【题型】解答题　【知识点】解析几何　【难度】medium
已知椭圆 \(\Gamma: \frac{x^2}{a^2} + \frac{y^2}{b^2} = 1 \ (a > b > 0)\)，\(B_1\)、\(B_2\) 分别是椭圆短轴的上下两个端点，\(F_1\) 是椭圆左焦点，\(P\) 是椭圆上异于点 \(B_1\)、\(B_2\) 的点，\(\triangle B_1F_1B_2\) 是边长为 4 的等边三角形。
\vspace{0.5em}
\noindent
(1) 写出椭圆的标准方程；
\vspace{0.5em}
\noindent
(2) 当直线 \(PB_1\) 的斜率为 \(-1\) 时，求以 \(PB_1\) 为直径的圆的标准方程；
\vspace{0.5em}
\noindent
(3) 设点 \(R\) 满足：\(RB_1 \perp PB_1\)，\(RB_2 \perp PB_2\)。求证：\(\triangle PB_1B_2\) 与 \(\triangle RB_1B_2\) 面积之比为定值。
【解答】
\noindent
【详解】
(1) 由 \(\triangle B_1F_1B_2\) 是边长为 4 的等边三角形，易得
\[
\begin{cases}
2b = 4 \\
\frac{b}{c} = \frac{\sqrt{3}}{3} \\
a^2 = b^2 + c^2
\end{cases}
\quad \Rightarrow \quad
\begin{cases}
a = 4 \\
b = 2
\end{cases}
\]
故椭圆的标准方程为 \(\frac{x^2}{16} + \frac{y^2}{4} = 1\)。
---
(2) 因 \(B_1(0,2)\)，直线 \(PB_1\) 的斜率为 \(-1\)，则直线 \(PB_1\) 的方程为 \(y = -x + 2\)。
联立
\[
\begin{cases}
y = -x + 2 \\
\frac{x^2}{16} + \frac{y^2}{4} = 1
\end{cases}
\quad \Rightarrow \quad
\begin{cases}
x_1 = 0 \\
y_1 = 2
\end{cases}
\quad \text{或} \quad
\begin{cases}
x_2 = \frac{16}{5} \\
y_2 = -\frac{6}{5}
\end{cases}
\]
即 \(P\left(\frac{16}{5}, -\frac{6}{5}\right)\)。
故以 \(PB_1\) 为直径的圆的圆心为 \(\left(\frac{8}{5}, \frac{2}{5}\right)\)，半径为 \(\frac{1}{2}|PB_1| = \frac{1}{2}\sqrt{\left(\frac{16}{5}\right)^2 + \left(-\frac{6}{5} - 2\right)^2} = \frac{8\sqrt{2}}{5}\)。
所以所求圆的方程为：
\[
\left(x - \frac{8}{5}\right)^2 + \left(y - \frac{2}{5}\right)^2 = \frac{128}{25}
\]
---
(3) 设直线 \(PB_1, PB_2\) 的斜率分别为 \(k, k'\)，则直线 \(PB_1\) 的方程为 \(y = kx + 2\)。
由 \(RB_1 \perp PB_1\)，直线 \(RB_1\) 的方程为 \(x + k(y - 2) = 0\)。
将 \(y = kx + 2\) 代入 \(\frac{x^2}{16} + \frac{y^2}{4} = 1\)，得 \((4k^2 + 1)x^2 + 16kx = 0\)。
因为 \(P\) 是椭圆上异于点 \(B_1, B_2\) 的点，所以 \(x_P = -\frac{16k}{4k^2 + 1}\)，则 \(y_P = kx_P + 2 = \frac{2 - 8k^2}{4k^2 + 1}\)。
所以
\[
k' = \frac{y_P + 2}{x_P} = \frac{\frac{2 - 8k^2}{4k^2 + 1} + 2}{-\frac{16k}{4k^2 + 1}} = \frac{4 - 4k^2}{-16k} = \frac{k^2 - 1}{4k}
\]
由 \(RB_2 \perp PB_2\)，所以直线 \(RB_2\) 的方程为 \(y = 4kx - 2\)。
由
\[
\begin{cases}
x + k(y - 2) = 0 \\
y = 4kx - 2
\end{cases}
\quad \Rightarrow \quad
x_R = \frac{4k}{4k^2 + 1}
\]
所以
\[
\frac{S_{\triangle PRB_2}}{S_{\triangle B_1RB_2}} = \frac{\frac{1}{2}|RB_1||y_P|}{\frac{1}{2}|RB_1||x_R|} = \left|\frac{y_P}{x_R}\right| = \left|\frac{\frac{2 - 8k^2}{4k^2 + 1}}{\frac{4k}{4k^2 + 1}}\right| = 1
\]
即 \(\triangle PRB_2\) 与 \(\triangle B_1RB_2\) 面积之比为定值。

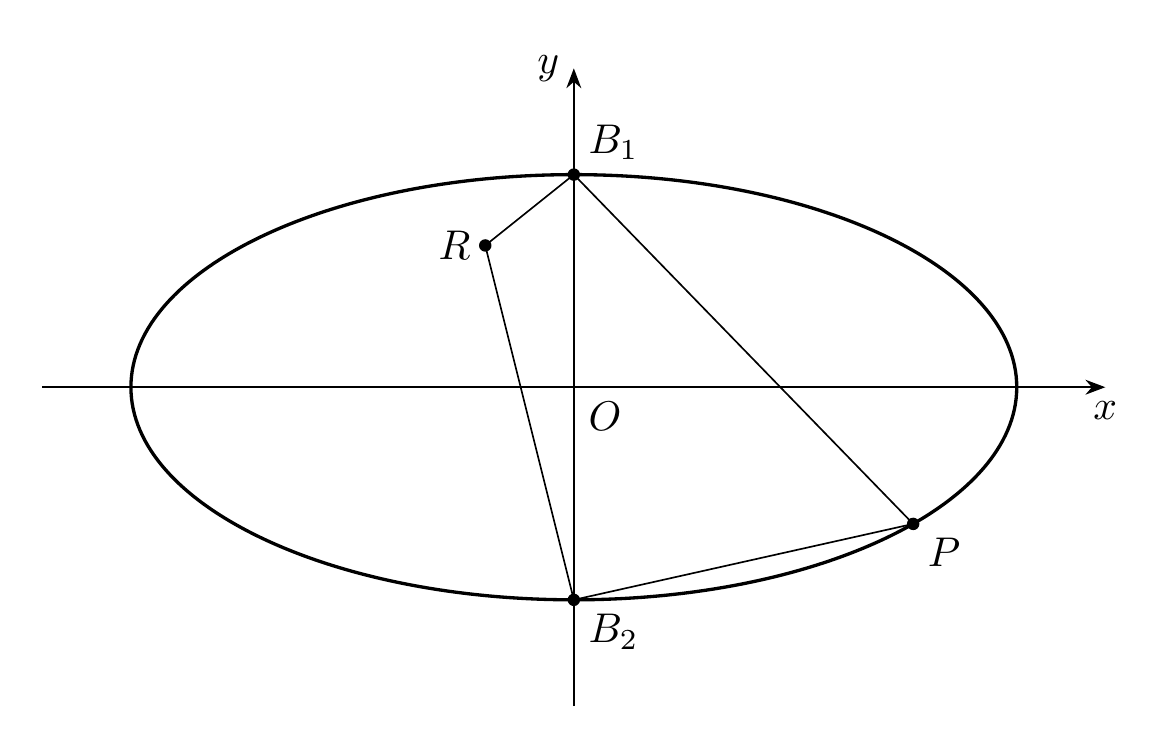